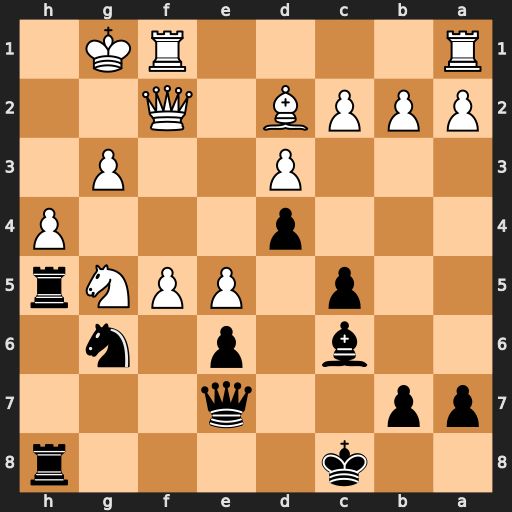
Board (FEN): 2k4r/pp2q3/2b1p1n1/2p1PPNr/3p3P/3P2P1/PPPB1Q2/R4RK1
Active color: b
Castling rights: -
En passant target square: -
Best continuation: Nxh4 f6 Ng6